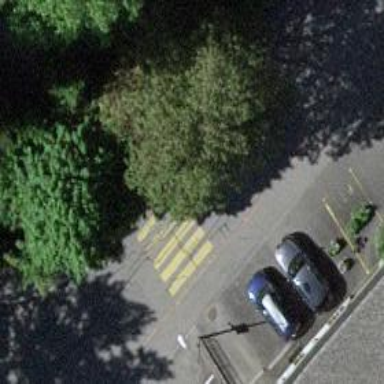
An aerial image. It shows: Marked road crossing.